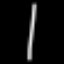
Label: line